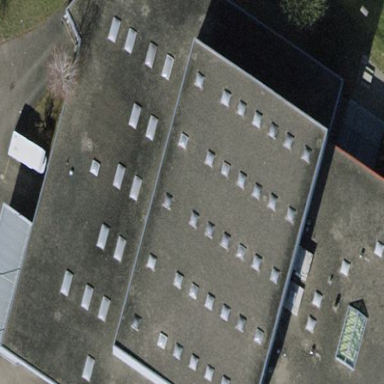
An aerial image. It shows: Building with flat grey rooftop made of gravel.